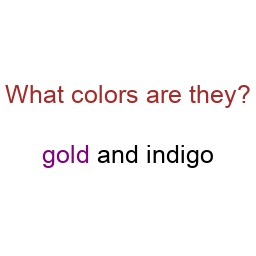
Color: purple, black
Color name shown: gold, indigo
Background color: white
Question text color: brown